Field crop: maize
Growth stage: 2
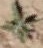
Species: atriplex